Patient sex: M
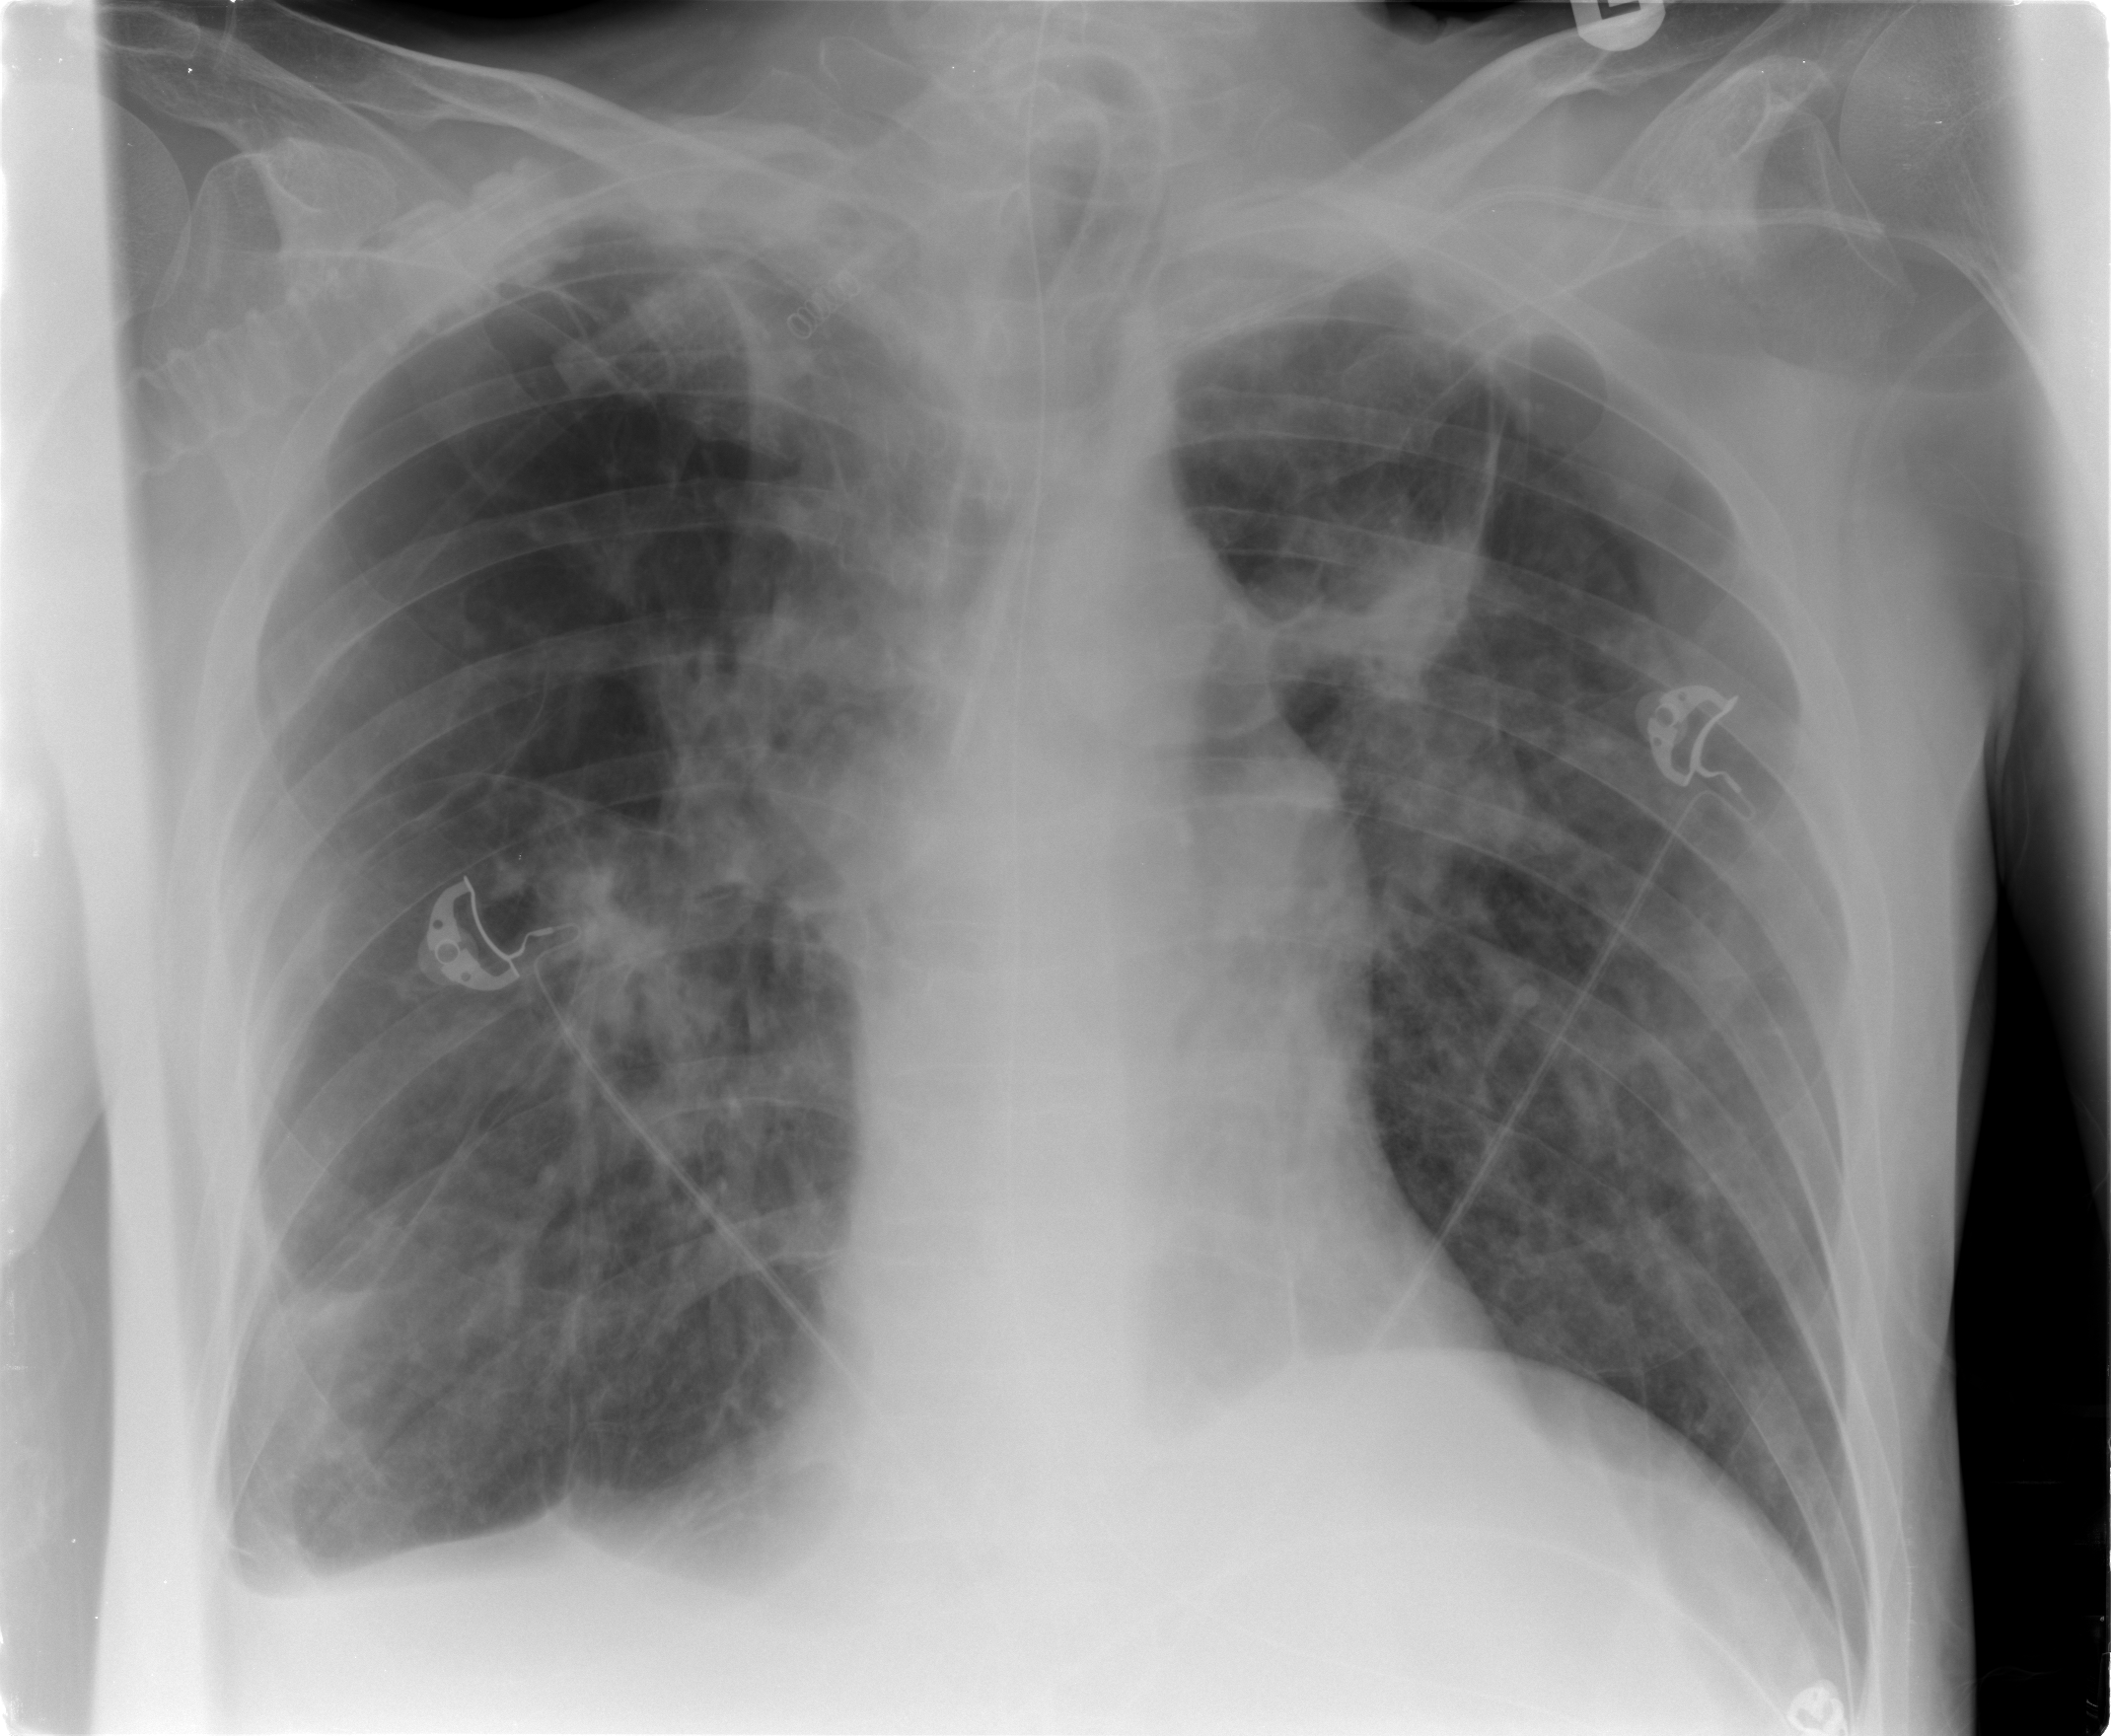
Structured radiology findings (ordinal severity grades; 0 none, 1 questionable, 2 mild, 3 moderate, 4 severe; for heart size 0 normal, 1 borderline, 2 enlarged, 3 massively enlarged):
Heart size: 0
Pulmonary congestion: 2
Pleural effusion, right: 2
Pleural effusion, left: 0
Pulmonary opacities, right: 2
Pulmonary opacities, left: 2
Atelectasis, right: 2
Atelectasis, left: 2